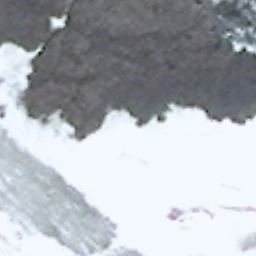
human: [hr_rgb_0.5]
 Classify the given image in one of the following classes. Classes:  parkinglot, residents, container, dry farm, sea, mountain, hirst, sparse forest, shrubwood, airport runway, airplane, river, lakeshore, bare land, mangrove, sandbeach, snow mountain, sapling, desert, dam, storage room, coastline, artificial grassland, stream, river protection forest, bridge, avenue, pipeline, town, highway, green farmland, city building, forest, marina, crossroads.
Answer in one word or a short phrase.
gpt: snow mountain